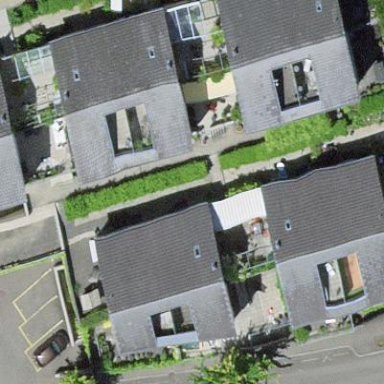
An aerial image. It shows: Semi-detached house.